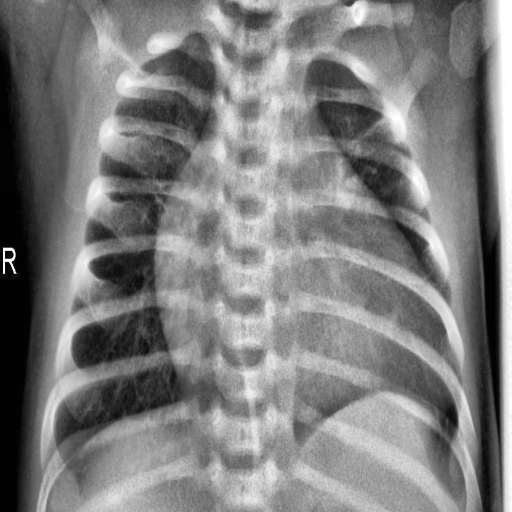
Finding: PNEUMONIA